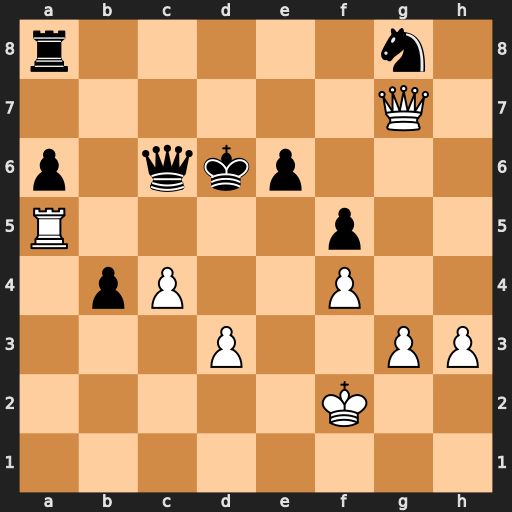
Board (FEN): r5n1/6Q1/p1qkp3/R4p2/1pP2P2/3P2PP/5K2/8
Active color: w
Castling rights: -
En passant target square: -
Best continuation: c5+ Qxc5+ Rxc5